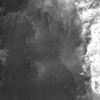
Label: not_dusty